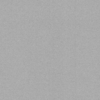
Label: dusty